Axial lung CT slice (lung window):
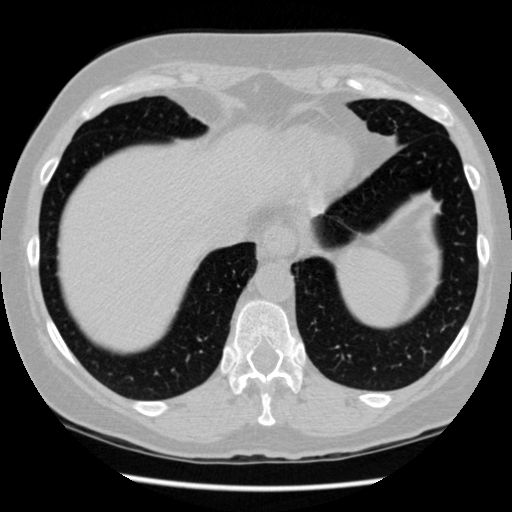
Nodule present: no